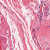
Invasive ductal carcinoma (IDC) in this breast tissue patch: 0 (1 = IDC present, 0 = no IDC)